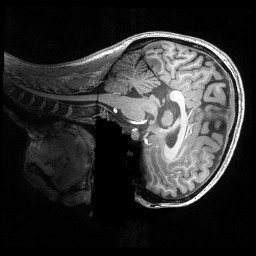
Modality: T1w
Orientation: sagittal
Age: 23
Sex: female
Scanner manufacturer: siemens
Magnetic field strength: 6.98 T
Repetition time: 2.53 s
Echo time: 0.00176 s